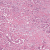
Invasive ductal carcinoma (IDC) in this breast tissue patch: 1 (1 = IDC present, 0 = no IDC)